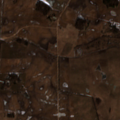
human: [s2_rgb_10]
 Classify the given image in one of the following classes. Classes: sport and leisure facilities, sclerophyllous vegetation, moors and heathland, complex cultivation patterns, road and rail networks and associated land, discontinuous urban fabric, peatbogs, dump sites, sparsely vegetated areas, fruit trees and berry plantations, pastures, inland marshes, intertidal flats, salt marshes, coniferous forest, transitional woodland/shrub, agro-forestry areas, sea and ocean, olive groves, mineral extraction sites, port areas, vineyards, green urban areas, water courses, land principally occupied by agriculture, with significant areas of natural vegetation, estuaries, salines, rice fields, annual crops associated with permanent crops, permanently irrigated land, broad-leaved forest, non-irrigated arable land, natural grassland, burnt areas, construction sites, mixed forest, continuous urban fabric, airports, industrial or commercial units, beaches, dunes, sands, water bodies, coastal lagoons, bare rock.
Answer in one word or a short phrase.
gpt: non-irrigated arable land, pastures